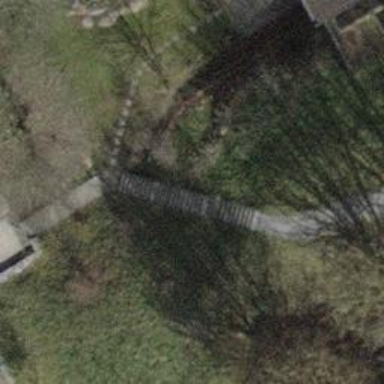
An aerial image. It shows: Set of steps on the road.